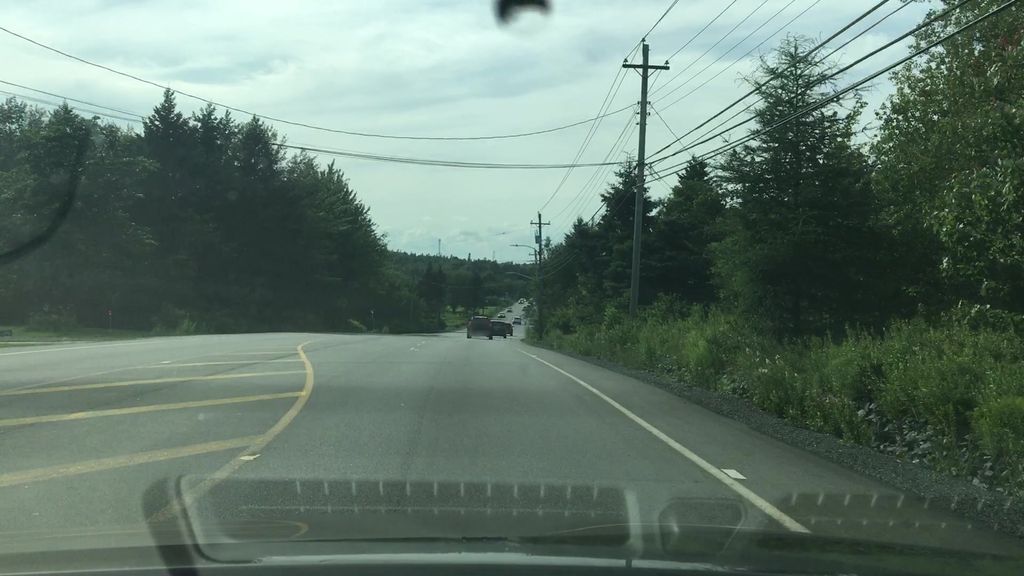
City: halifax